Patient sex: M
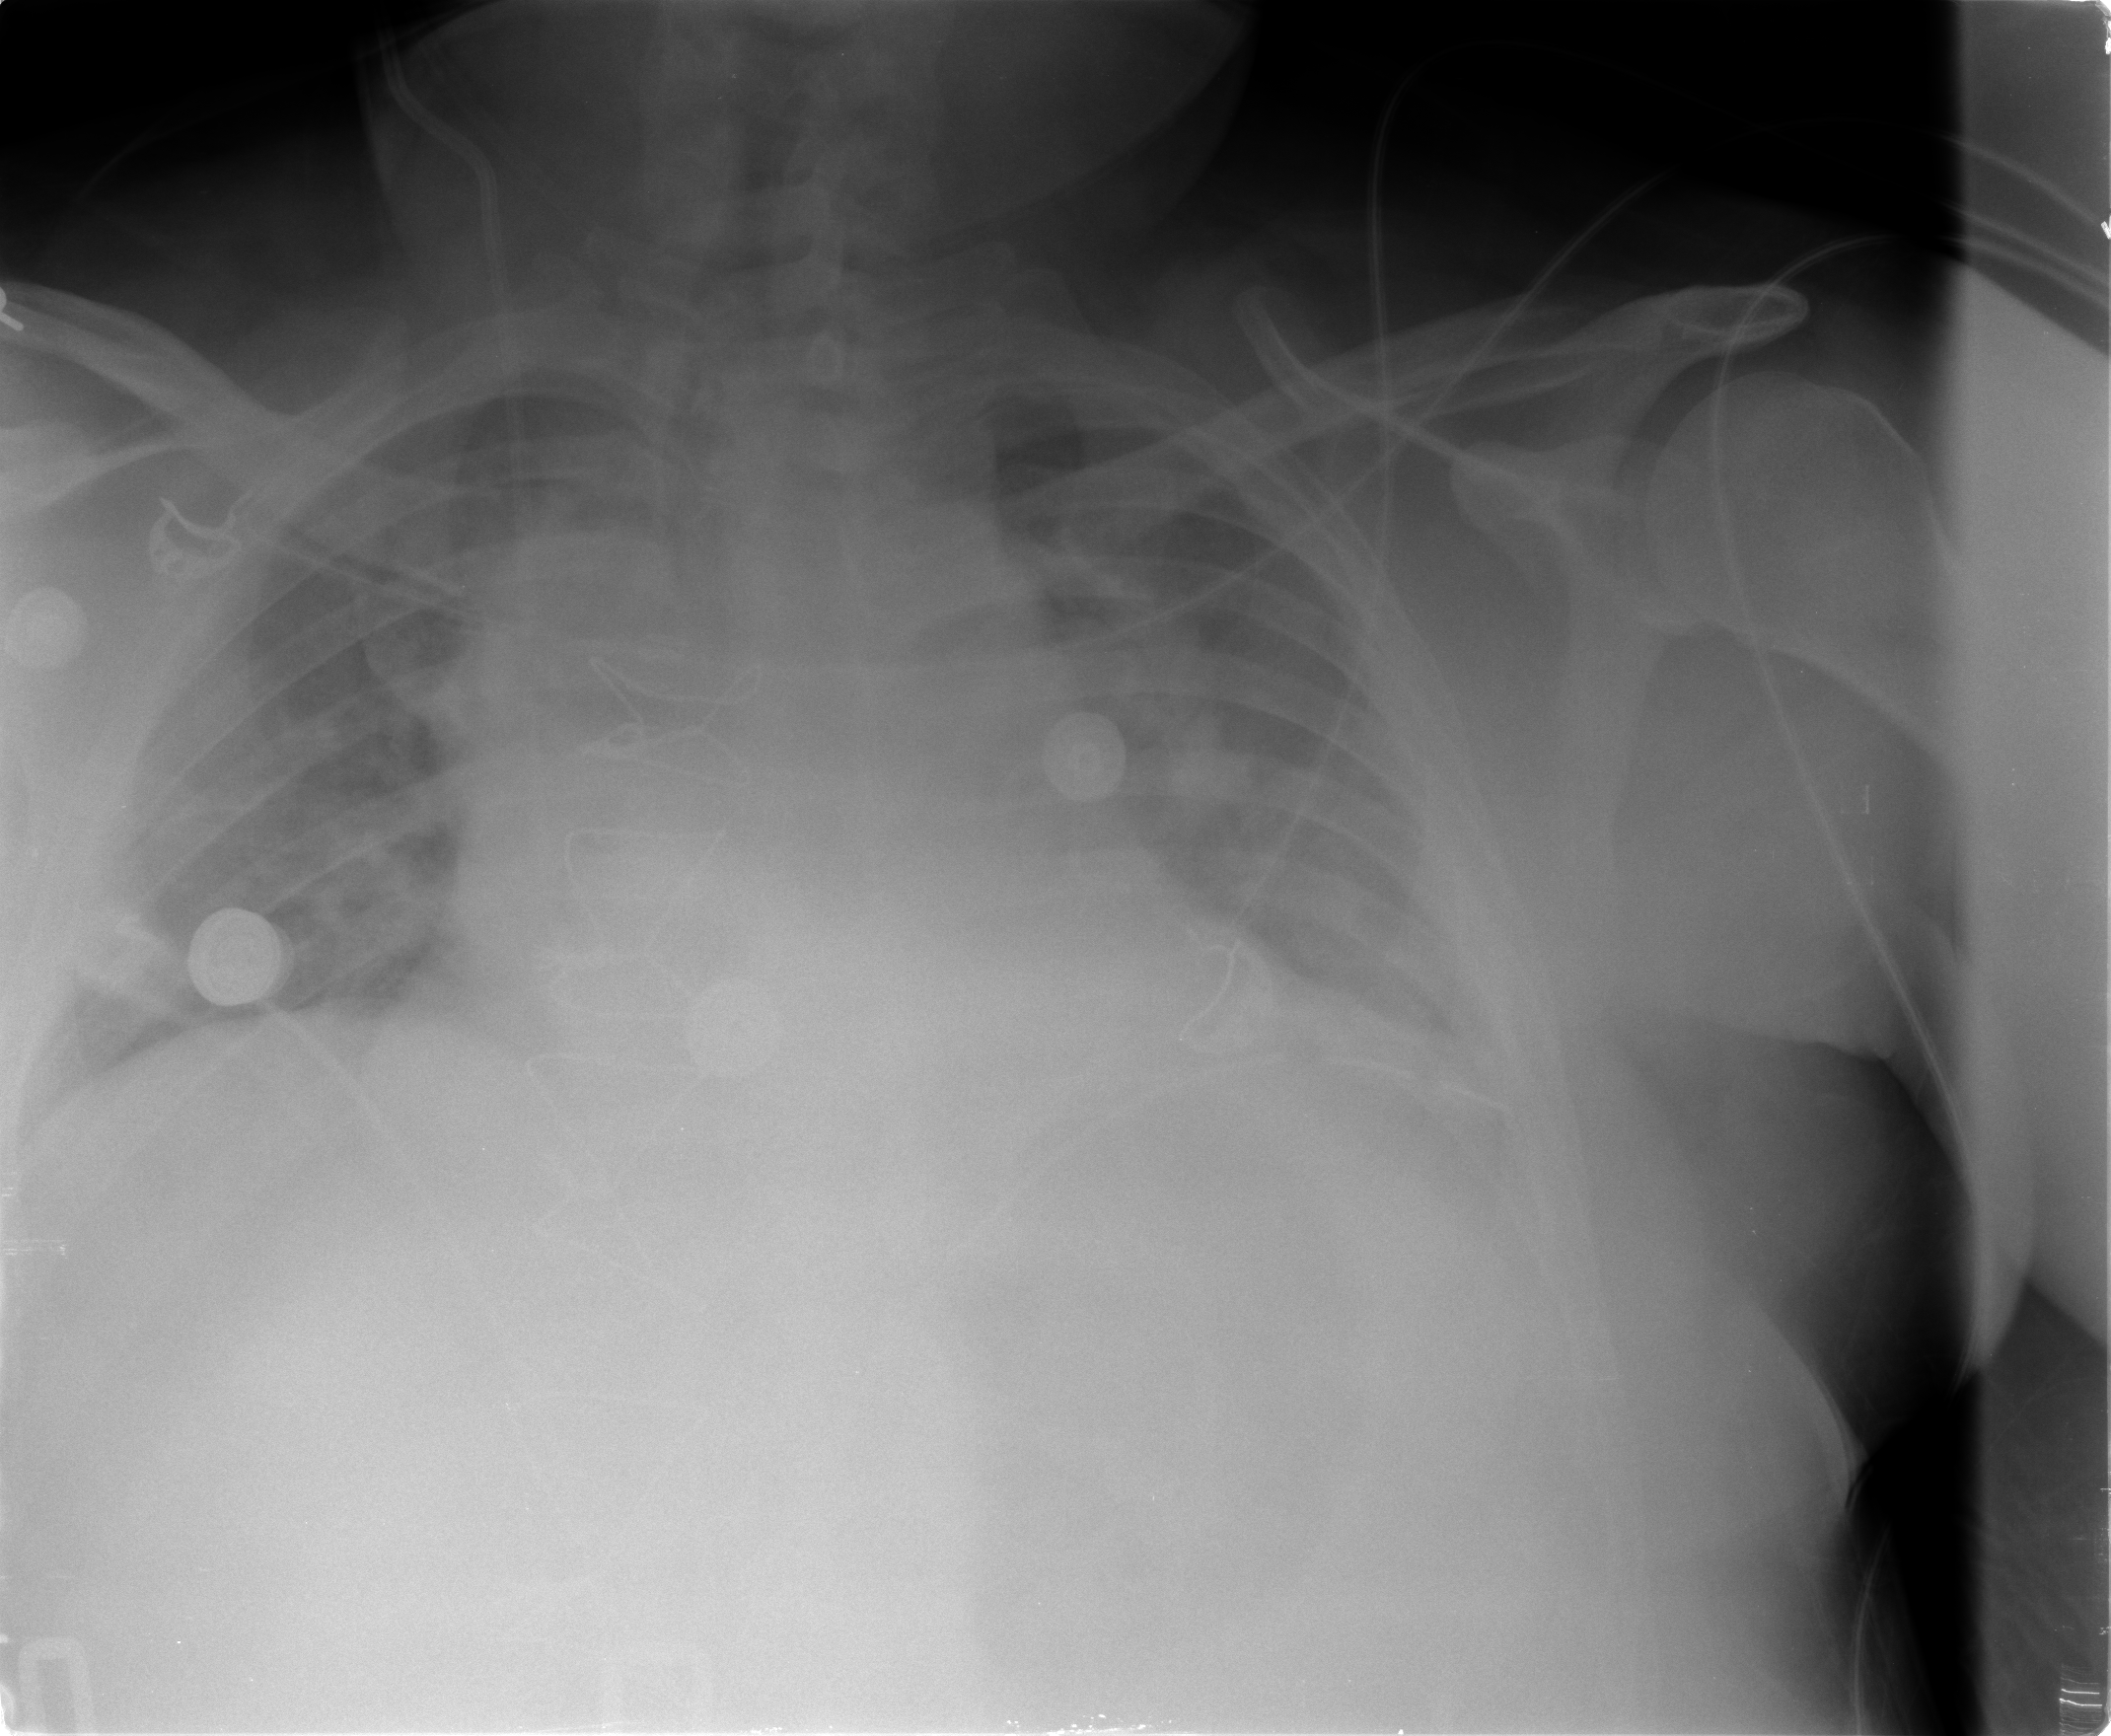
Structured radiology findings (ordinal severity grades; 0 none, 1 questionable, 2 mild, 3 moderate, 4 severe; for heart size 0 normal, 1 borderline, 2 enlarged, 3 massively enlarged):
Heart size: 2
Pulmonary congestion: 2
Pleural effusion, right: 0
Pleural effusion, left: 2
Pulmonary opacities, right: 2
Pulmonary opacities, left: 2
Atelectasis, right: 2
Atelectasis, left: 2